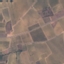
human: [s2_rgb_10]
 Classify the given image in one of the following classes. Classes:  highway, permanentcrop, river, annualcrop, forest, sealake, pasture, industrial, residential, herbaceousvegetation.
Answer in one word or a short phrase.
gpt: PermanentCrop